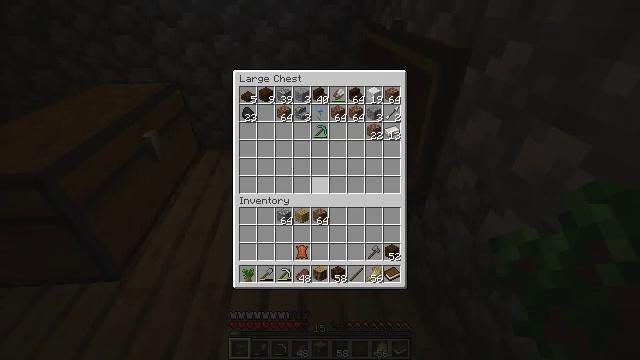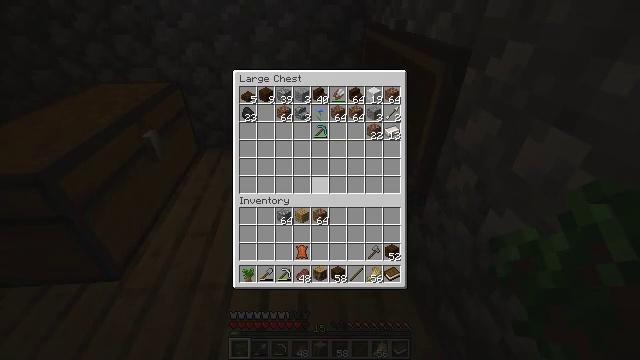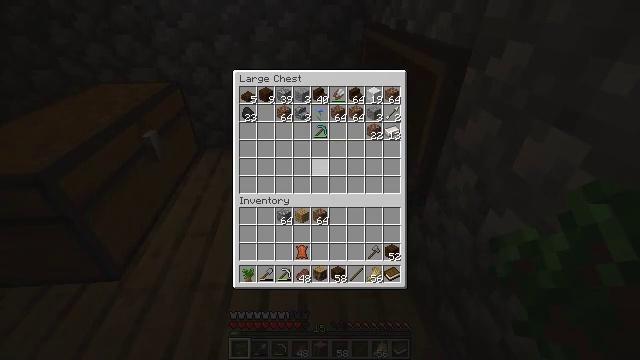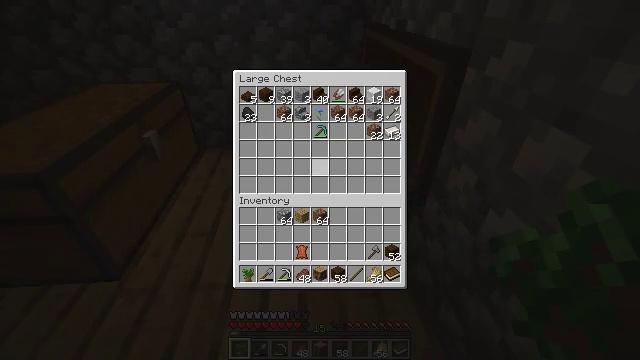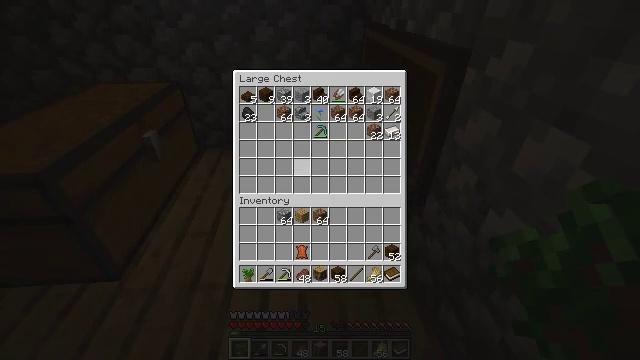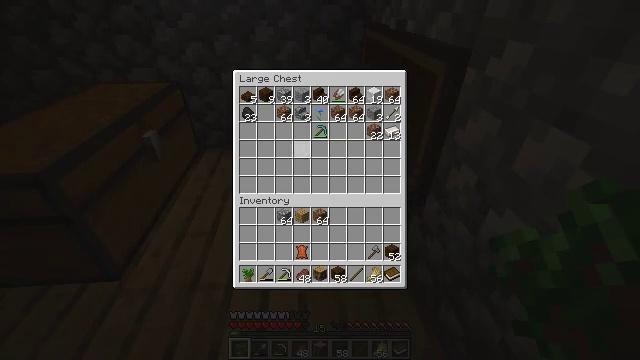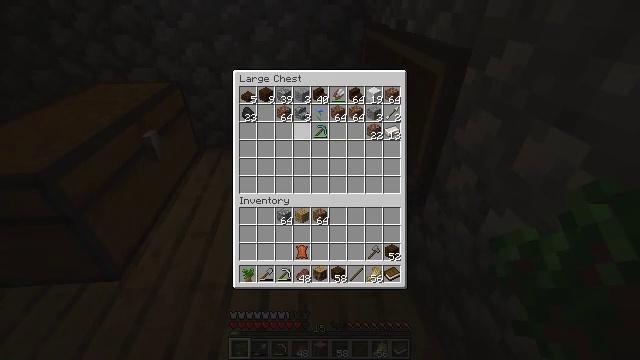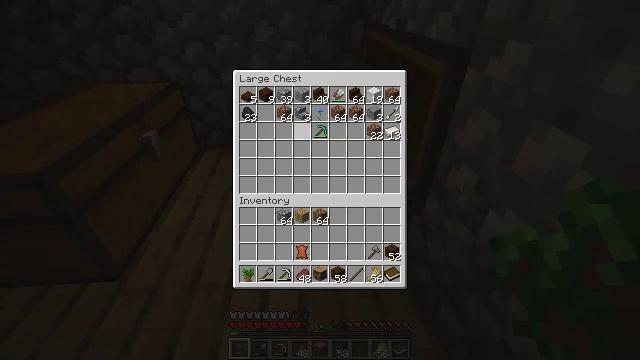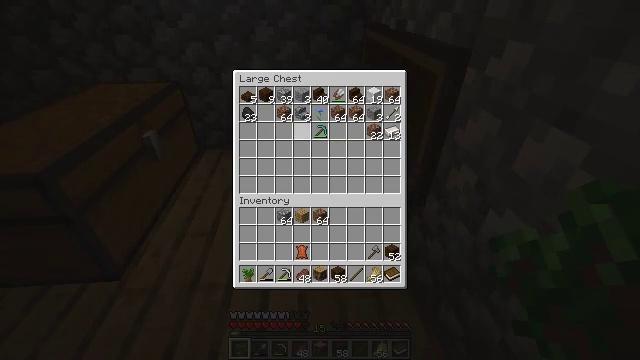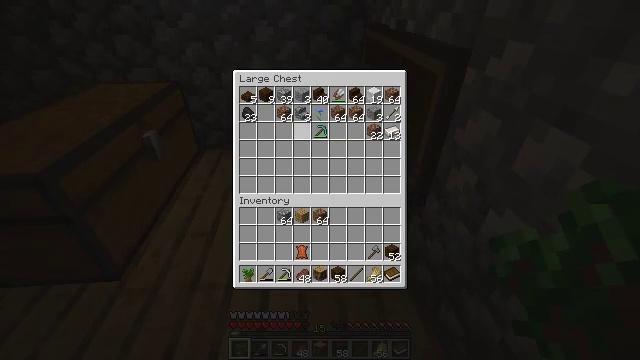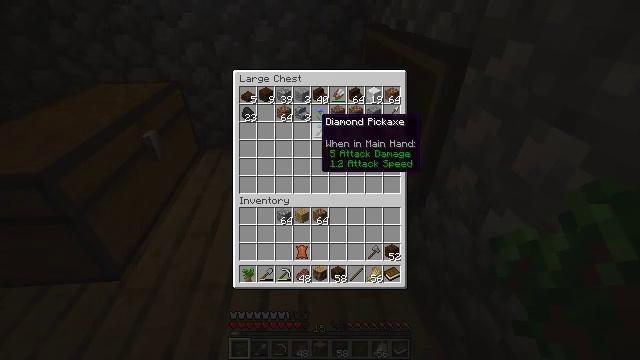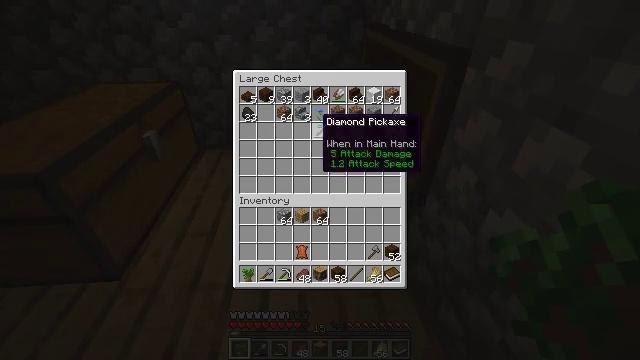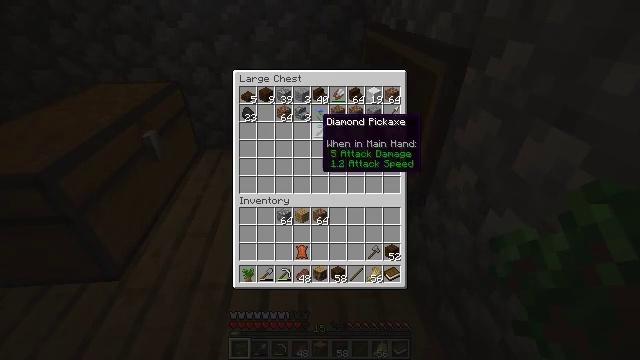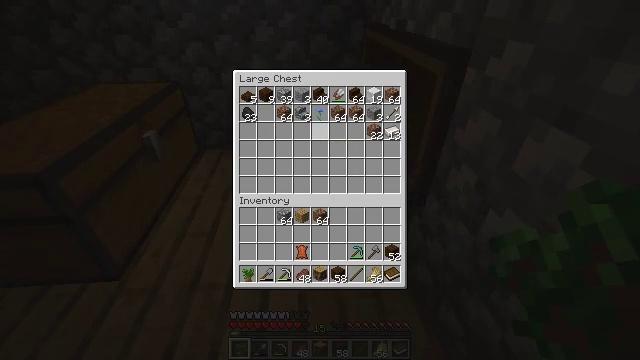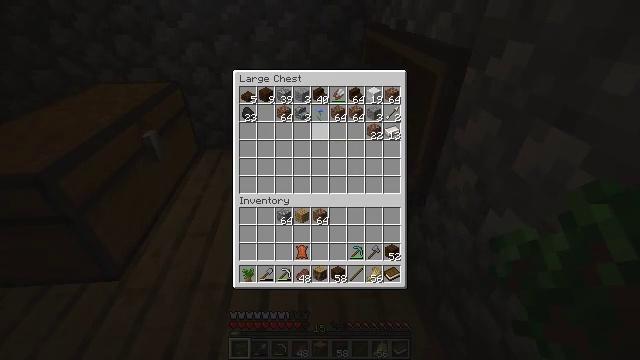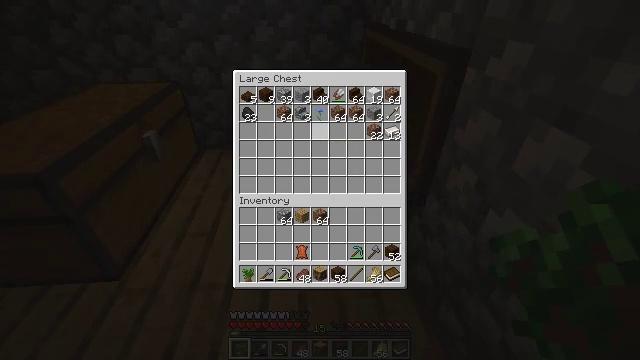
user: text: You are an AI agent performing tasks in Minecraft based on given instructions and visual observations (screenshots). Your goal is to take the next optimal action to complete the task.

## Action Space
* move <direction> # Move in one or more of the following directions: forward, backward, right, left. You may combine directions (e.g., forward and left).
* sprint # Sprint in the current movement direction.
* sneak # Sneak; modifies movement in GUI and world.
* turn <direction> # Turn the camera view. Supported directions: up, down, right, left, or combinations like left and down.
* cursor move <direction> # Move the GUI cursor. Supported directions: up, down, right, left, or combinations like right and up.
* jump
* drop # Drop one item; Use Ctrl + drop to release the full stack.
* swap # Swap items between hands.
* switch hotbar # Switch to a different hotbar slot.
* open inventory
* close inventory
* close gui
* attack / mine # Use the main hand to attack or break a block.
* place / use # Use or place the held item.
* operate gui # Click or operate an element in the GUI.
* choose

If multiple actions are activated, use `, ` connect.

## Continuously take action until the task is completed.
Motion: motion action
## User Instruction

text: Break the sugar cane.
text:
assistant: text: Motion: no_op
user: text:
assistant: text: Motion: no_op
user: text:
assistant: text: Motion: cursor move up
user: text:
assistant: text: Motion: no_op
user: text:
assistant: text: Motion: cursor move up
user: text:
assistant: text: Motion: cursor move up
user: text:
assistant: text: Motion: no_op
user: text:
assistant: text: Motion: no_op
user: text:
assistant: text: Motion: no_op
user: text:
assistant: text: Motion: no_op
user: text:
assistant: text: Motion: sneak
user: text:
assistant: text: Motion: sneak
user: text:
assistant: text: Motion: sneak, operate gui
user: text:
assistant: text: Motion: sneak, operate gui
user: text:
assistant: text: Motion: sneak
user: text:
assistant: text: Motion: sneak
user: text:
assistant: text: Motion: sneak
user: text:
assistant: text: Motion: sneak
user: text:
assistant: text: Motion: no_op
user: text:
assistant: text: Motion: no_op
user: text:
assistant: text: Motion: close gui
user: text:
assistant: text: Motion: no_op
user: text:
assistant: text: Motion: no_op
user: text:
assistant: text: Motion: no_op
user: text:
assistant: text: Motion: move right
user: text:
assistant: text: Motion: move right, turn right and down
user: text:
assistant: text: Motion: move forward and move right, turn right
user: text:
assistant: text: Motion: move forward and move right, turn right and up
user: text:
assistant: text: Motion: move forward and move right, turn right and up
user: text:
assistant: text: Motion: move forward and move right, turn right and up